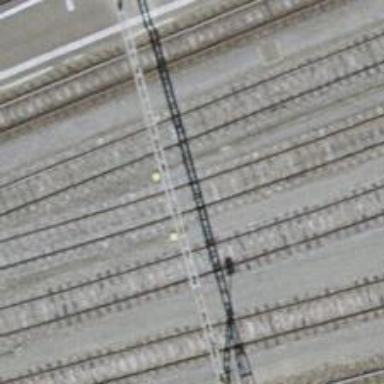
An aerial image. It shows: Single railway track with electrified contact line.